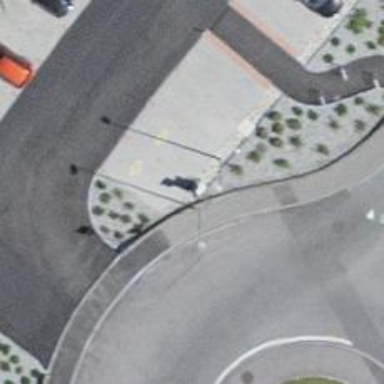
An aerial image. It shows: Charging station.